Question: Part of the title of the page is , when clicking send button it seems that there is encoding problem (see picture below). I'm using html 5 and I have the following charset;
'''
<!DOCTYPE html>
<meta charset="utf-8" />
'''

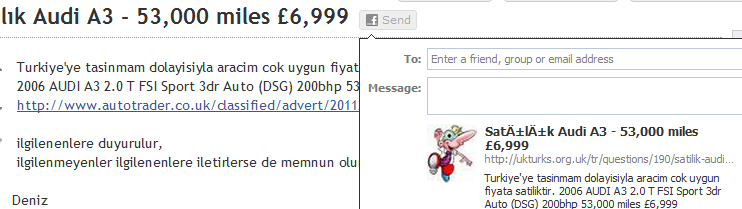
Answer: Try using
'''
<meta http-equiv="Content-Type" content="text/html; charset=utf-8" />
'''
instead